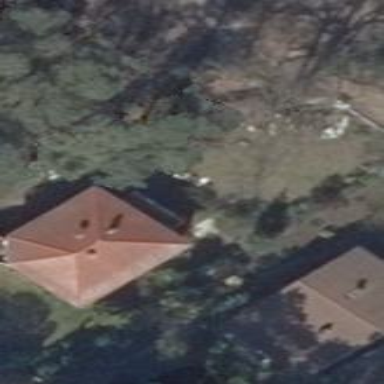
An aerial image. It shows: Detached building with hipped roof shape.